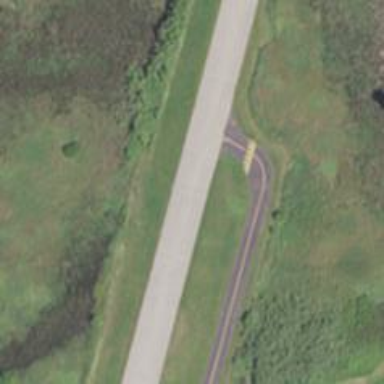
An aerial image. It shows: Runway surface made of asphalt at airport.